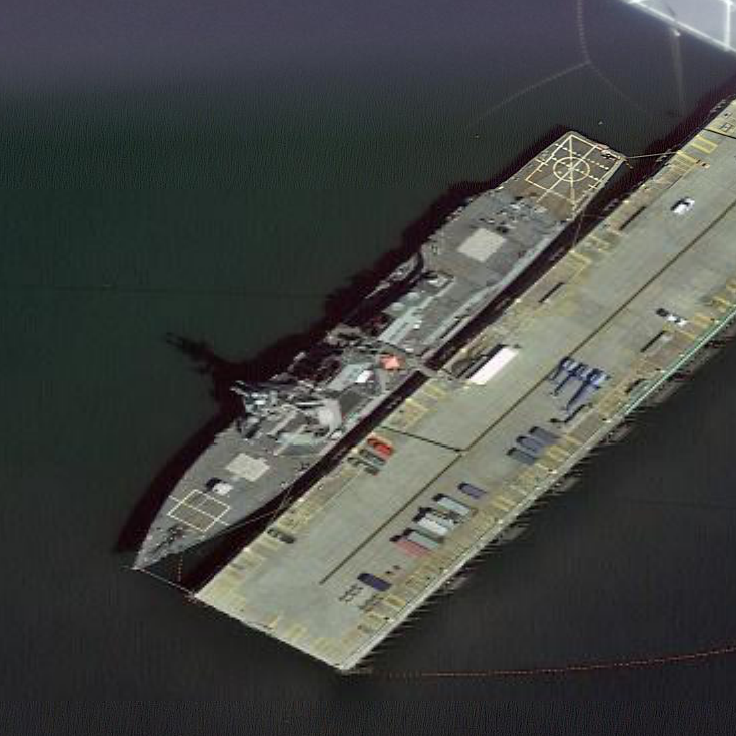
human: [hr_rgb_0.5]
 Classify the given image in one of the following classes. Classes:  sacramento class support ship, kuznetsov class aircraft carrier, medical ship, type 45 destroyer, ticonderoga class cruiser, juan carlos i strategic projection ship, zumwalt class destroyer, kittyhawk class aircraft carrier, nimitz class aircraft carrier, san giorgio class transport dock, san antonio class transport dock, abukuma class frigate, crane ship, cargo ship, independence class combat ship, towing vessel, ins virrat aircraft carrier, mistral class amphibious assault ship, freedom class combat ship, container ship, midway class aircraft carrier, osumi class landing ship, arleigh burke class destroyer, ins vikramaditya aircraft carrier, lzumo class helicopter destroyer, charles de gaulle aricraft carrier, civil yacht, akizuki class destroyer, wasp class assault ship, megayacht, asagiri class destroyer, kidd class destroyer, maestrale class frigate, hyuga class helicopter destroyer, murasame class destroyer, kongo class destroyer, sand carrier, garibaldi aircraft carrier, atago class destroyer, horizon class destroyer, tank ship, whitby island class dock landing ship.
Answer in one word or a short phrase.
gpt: Arleigh Burke class destroyer